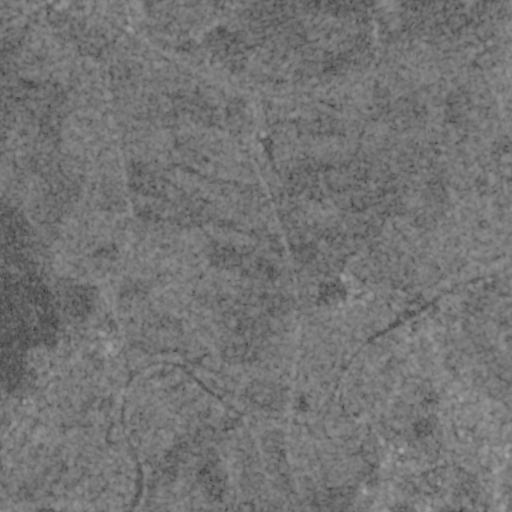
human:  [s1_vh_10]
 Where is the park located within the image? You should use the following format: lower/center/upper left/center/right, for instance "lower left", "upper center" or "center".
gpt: The park is located in the lower right of the image.
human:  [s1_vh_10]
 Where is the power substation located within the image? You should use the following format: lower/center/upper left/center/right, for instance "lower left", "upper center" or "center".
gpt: The power substation is located in the upper center of the image.
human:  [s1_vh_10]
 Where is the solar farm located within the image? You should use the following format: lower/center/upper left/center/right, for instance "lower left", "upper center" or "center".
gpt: The solar farm is located in the lower right of the image.
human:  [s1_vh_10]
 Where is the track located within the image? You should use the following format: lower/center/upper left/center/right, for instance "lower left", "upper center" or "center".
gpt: There is no track in the image.

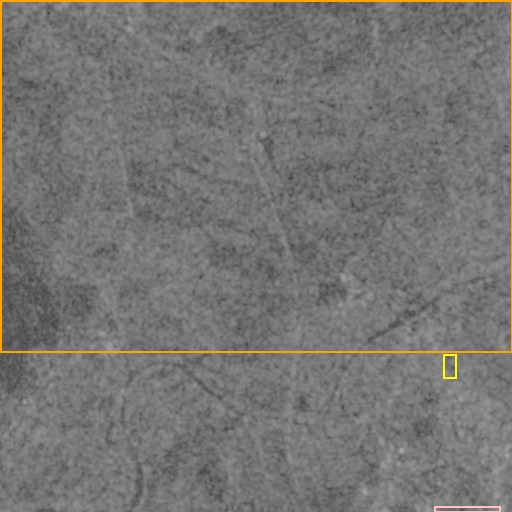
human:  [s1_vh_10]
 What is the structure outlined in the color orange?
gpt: The structure outlined in orange is a crop field.
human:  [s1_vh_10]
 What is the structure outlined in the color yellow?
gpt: The structure outlined in yellow is a park.
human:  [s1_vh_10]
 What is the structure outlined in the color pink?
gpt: The structure outlined in pink is a solar farm.
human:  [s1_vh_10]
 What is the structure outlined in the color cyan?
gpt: There is no cyan outline.